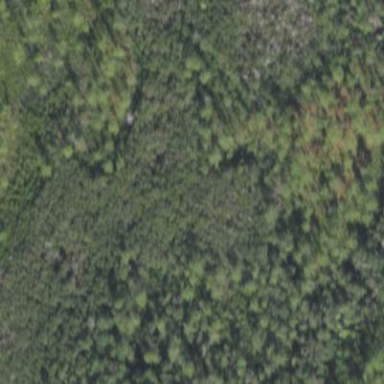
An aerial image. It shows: Woodland with needle-leaved trees.